Question: I have a sprite image which contains various 40x40px icons:

Then I have a div that is much larger than this sprite. I want to show the play icon (left, top = 120, 0) in the middle of that div. I do not want to show the whole sprite.
How can I do this using CSS without editing the HTML markup or the image?
'''
.play {
position: absolute;
left: 10%;
right: 10%;
top: 10%;
bottom: 10%;
background-color: rgba(255, 255, 0, .5);
background-image: url(http://i.stack.imgur.com/pxuWK.png);
background-position: -120px 0;
}
'''
'''
<div class="play" title="Play Button Hitbox"></div>
'''
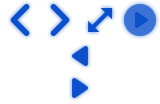
Answer: You are going to have the problem of dealing with the overflow since the div is larger.
My suggestion would be to create a ':before' or ':after' element to put the play icon within, then position it relative to its parent so you can hide the overflow.
The code to do this is as follows:
'''
.play {
position: absolute;
left: 10%;
right: 10%;
top: 10%;
bottom: 10%;
background-color: rgba(255, 255, 0, .5);
}
.play:after {
content: "";
position: absolute;
background-image: url(http://i.stack.imgur.com/pxuWK.png);
background-position: -120px 0;
width: 40px;
height: 40px;
left: 50%;
margin-left: -20px;
top: 50%;
margin-top: -20px;
}
'''
'''
<div class="play" title="Play Button Hitbox"></div>
'''
<URL>